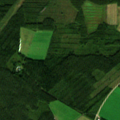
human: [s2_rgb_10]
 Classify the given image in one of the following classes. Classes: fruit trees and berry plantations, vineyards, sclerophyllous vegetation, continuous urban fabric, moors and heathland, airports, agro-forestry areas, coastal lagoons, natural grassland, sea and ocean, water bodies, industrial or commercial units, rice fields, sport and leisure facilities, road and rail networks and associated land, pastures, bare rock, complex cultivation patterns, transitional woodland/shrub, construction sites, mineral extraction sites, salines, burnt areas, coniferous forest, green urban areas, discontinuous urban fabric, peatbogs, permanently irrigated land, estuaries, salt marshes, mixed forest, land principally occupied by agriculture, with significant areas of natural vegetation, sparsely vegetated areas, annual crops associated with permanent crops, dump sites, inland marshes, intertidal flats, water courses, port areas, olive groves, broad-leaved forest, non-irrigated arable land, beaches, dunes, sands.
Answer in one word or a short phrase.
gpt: non-irrigated arable land, land principally occupied by agriculture, with significant areas of natural vegetation, broad-leaved forest, coniferous forest, transitional woodland/shrub